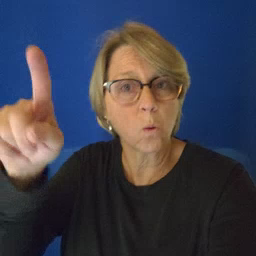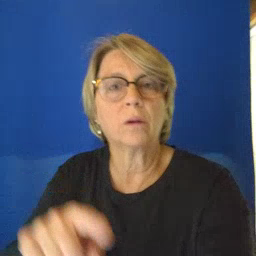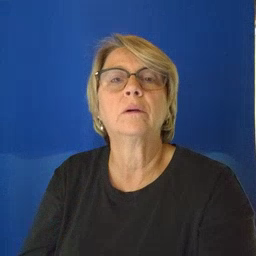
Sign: for